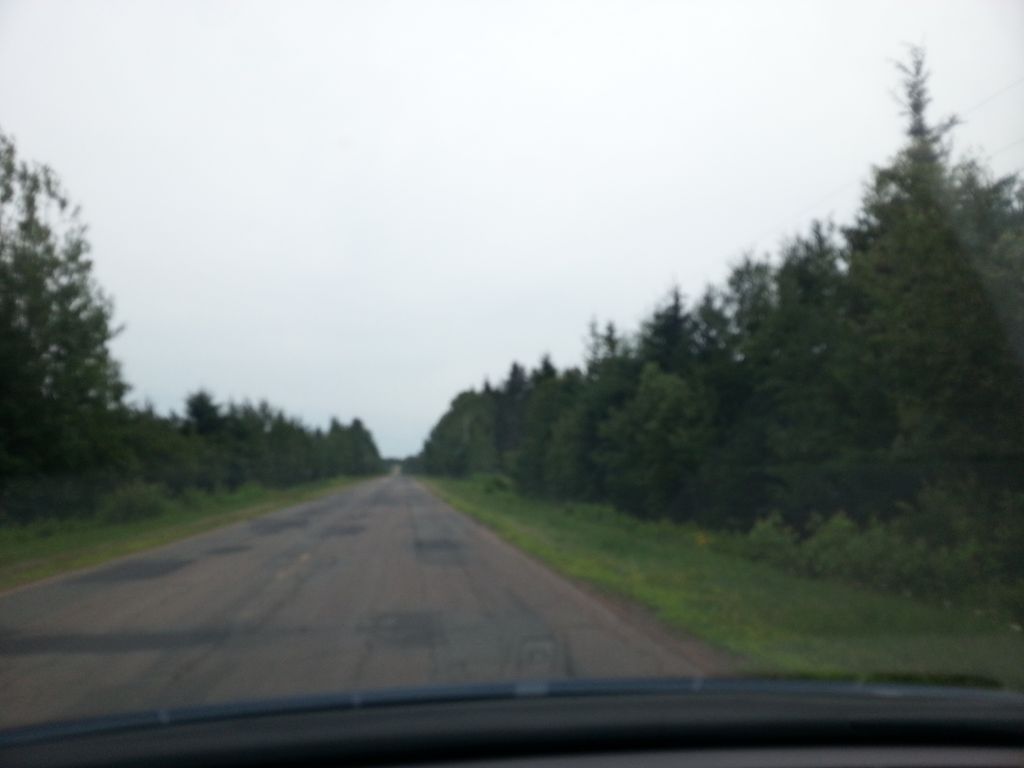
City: charlottetown